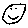
Label: smiley face